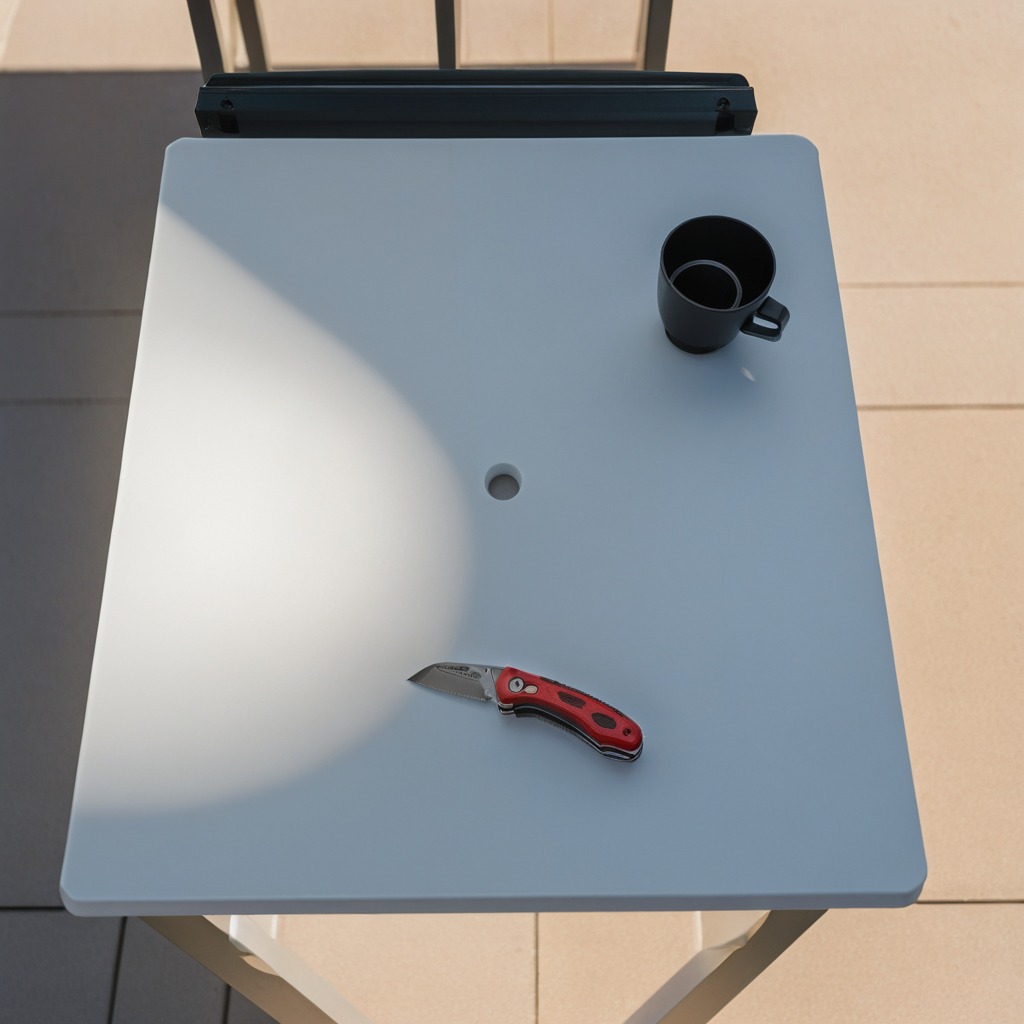
A utility knife is lying on a clean utility table in a temporary outdoor tool station.